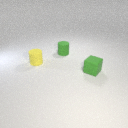
small yellow rubber cylinder in front of small green rubber cylinder